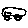
Label: car